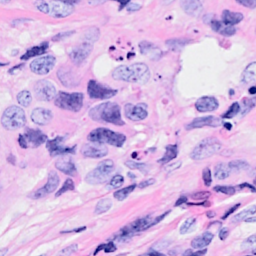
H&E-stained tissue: Breast